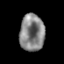
Tissue: prostate
Cell type: T cells
Senescence score: 0.3255
Nuclear area (px): 894
Mean DAPI intensity: 132.732